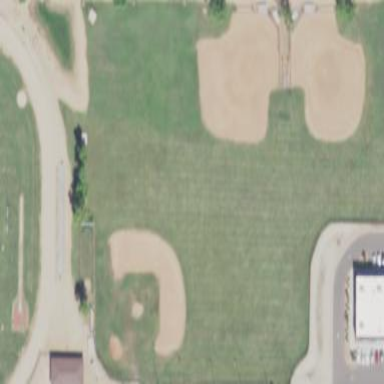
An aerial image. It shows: Baseball pitch for leisure land.